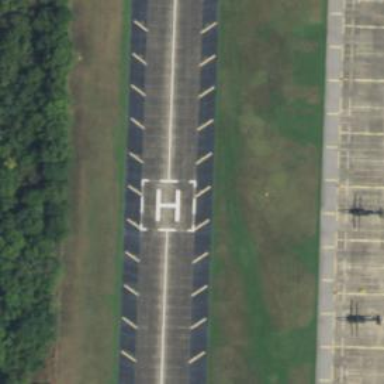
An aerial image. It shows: Image of helipad at airport.